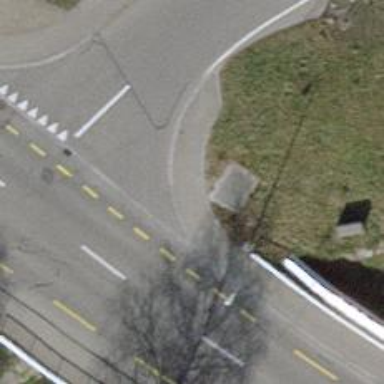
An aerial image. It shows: Sidewalk along the footway.